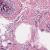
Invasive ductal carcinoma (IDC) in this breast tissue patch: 1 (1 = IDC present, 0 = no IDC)